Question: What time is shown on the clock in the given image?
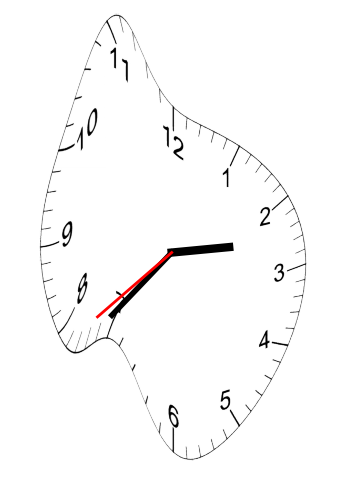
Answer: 02:36:38